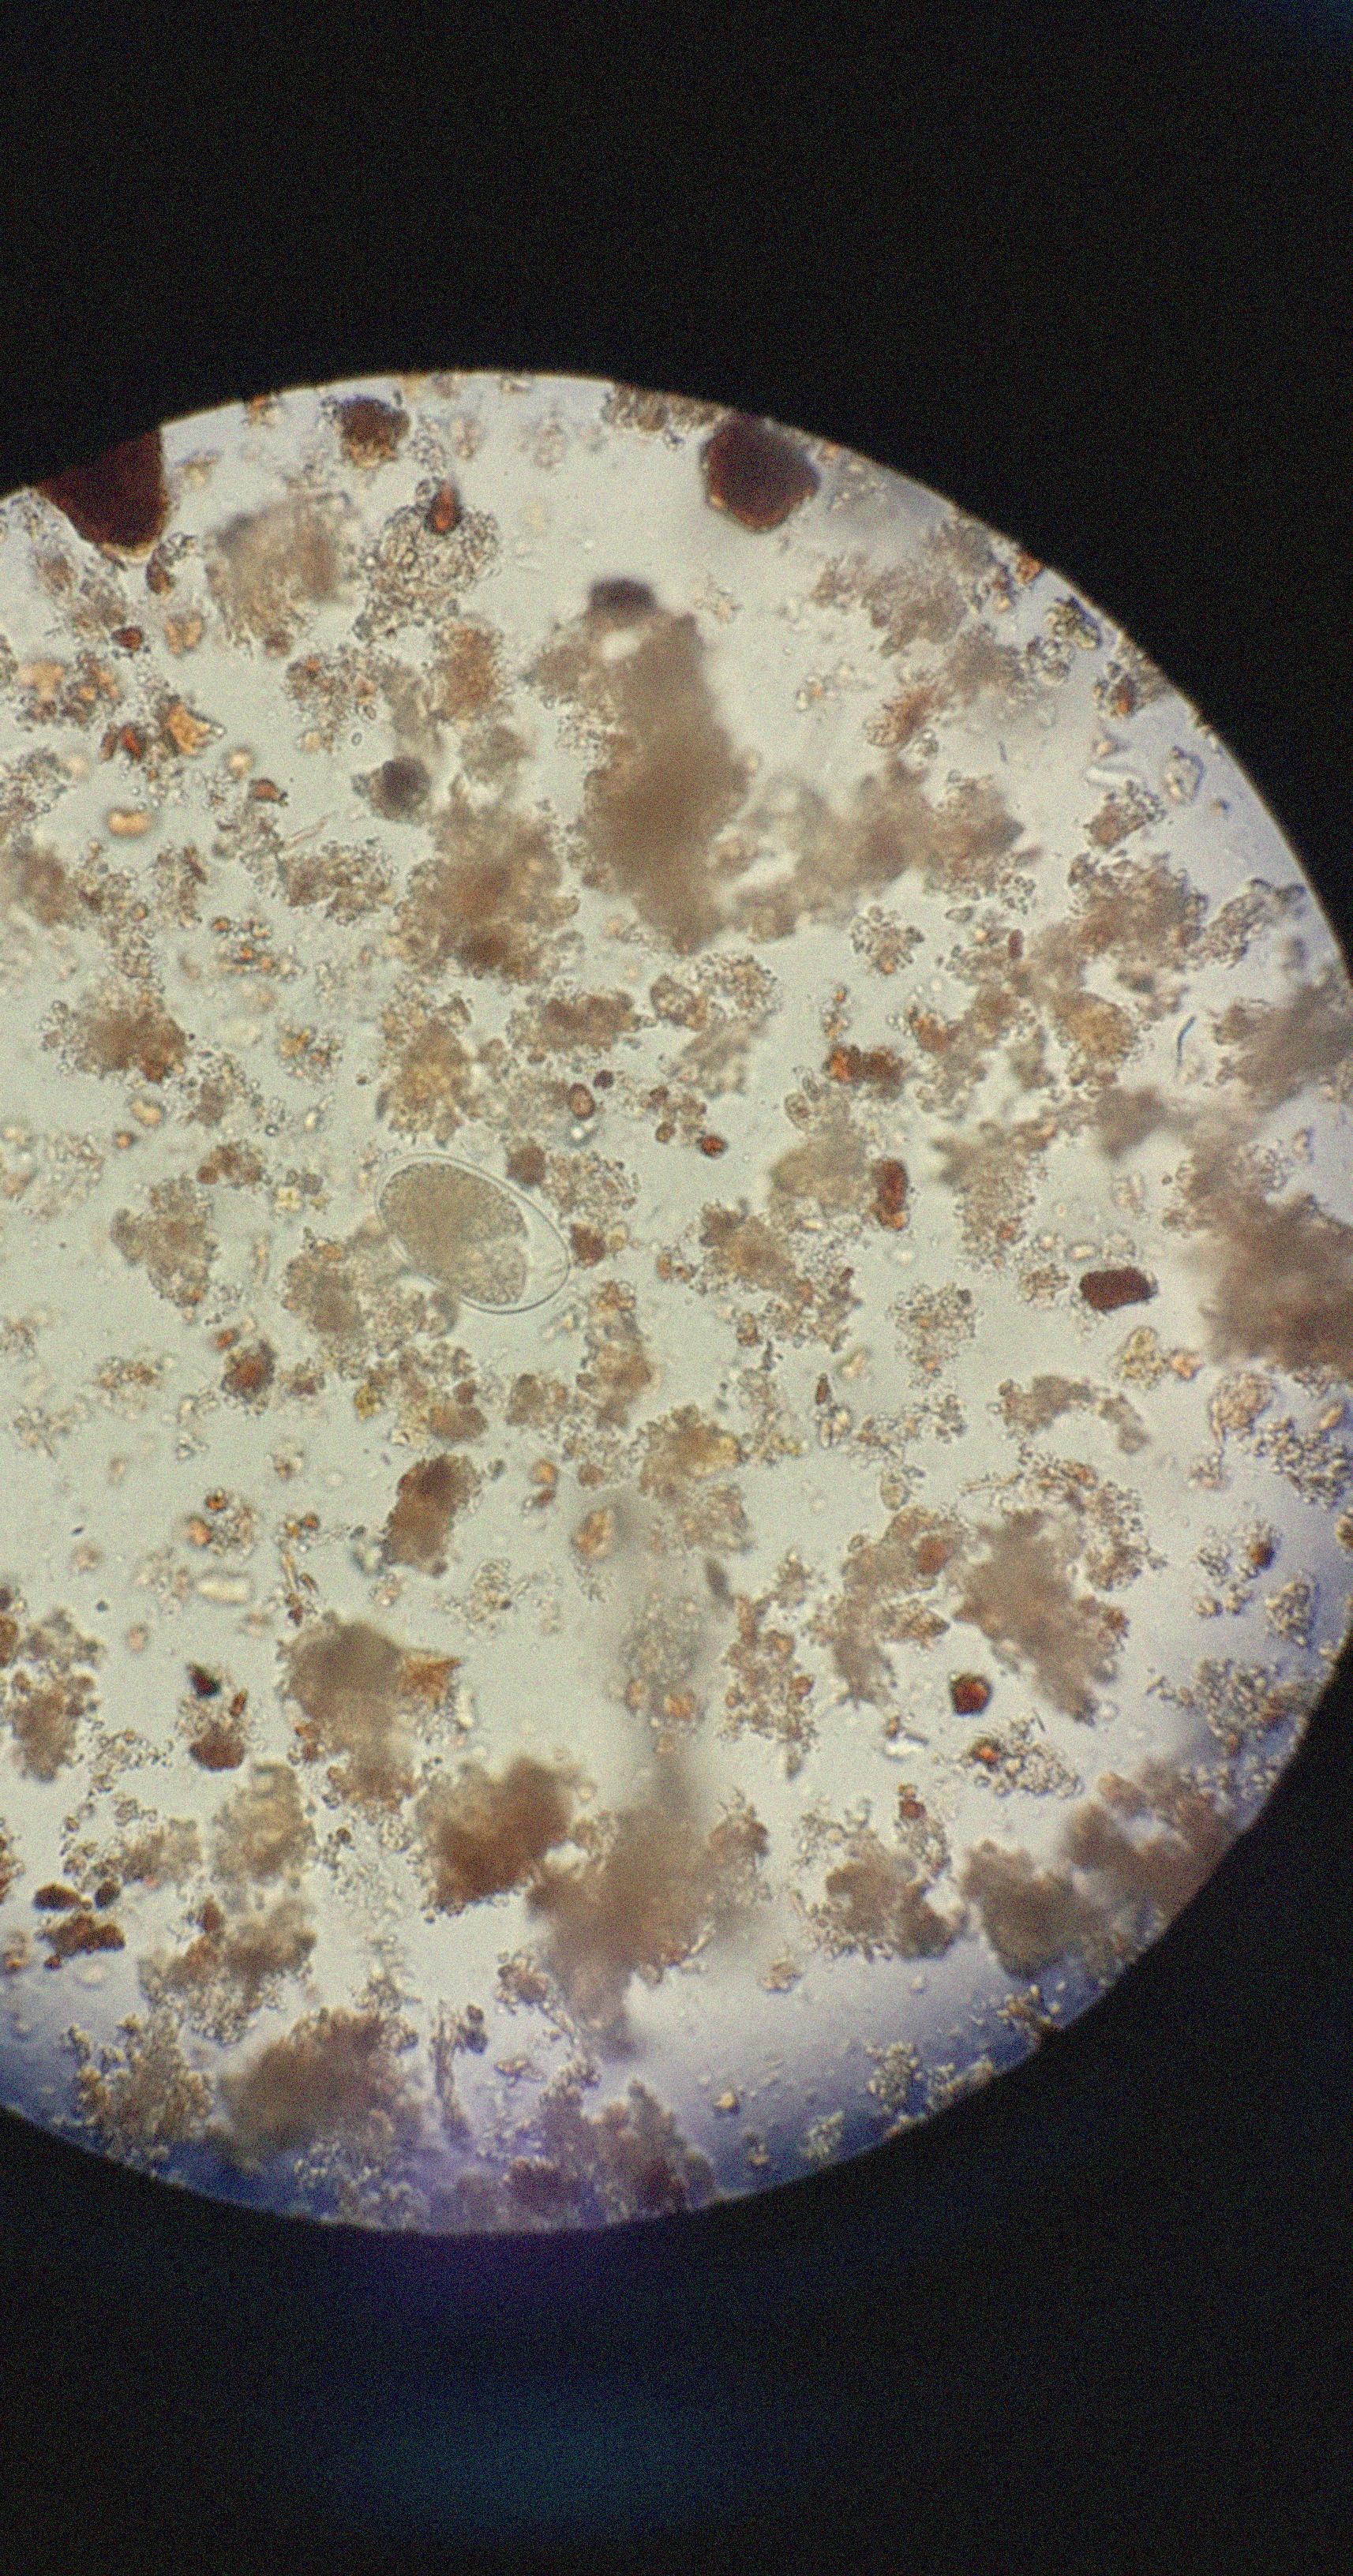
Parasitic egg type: Hookworm egg